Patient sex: M
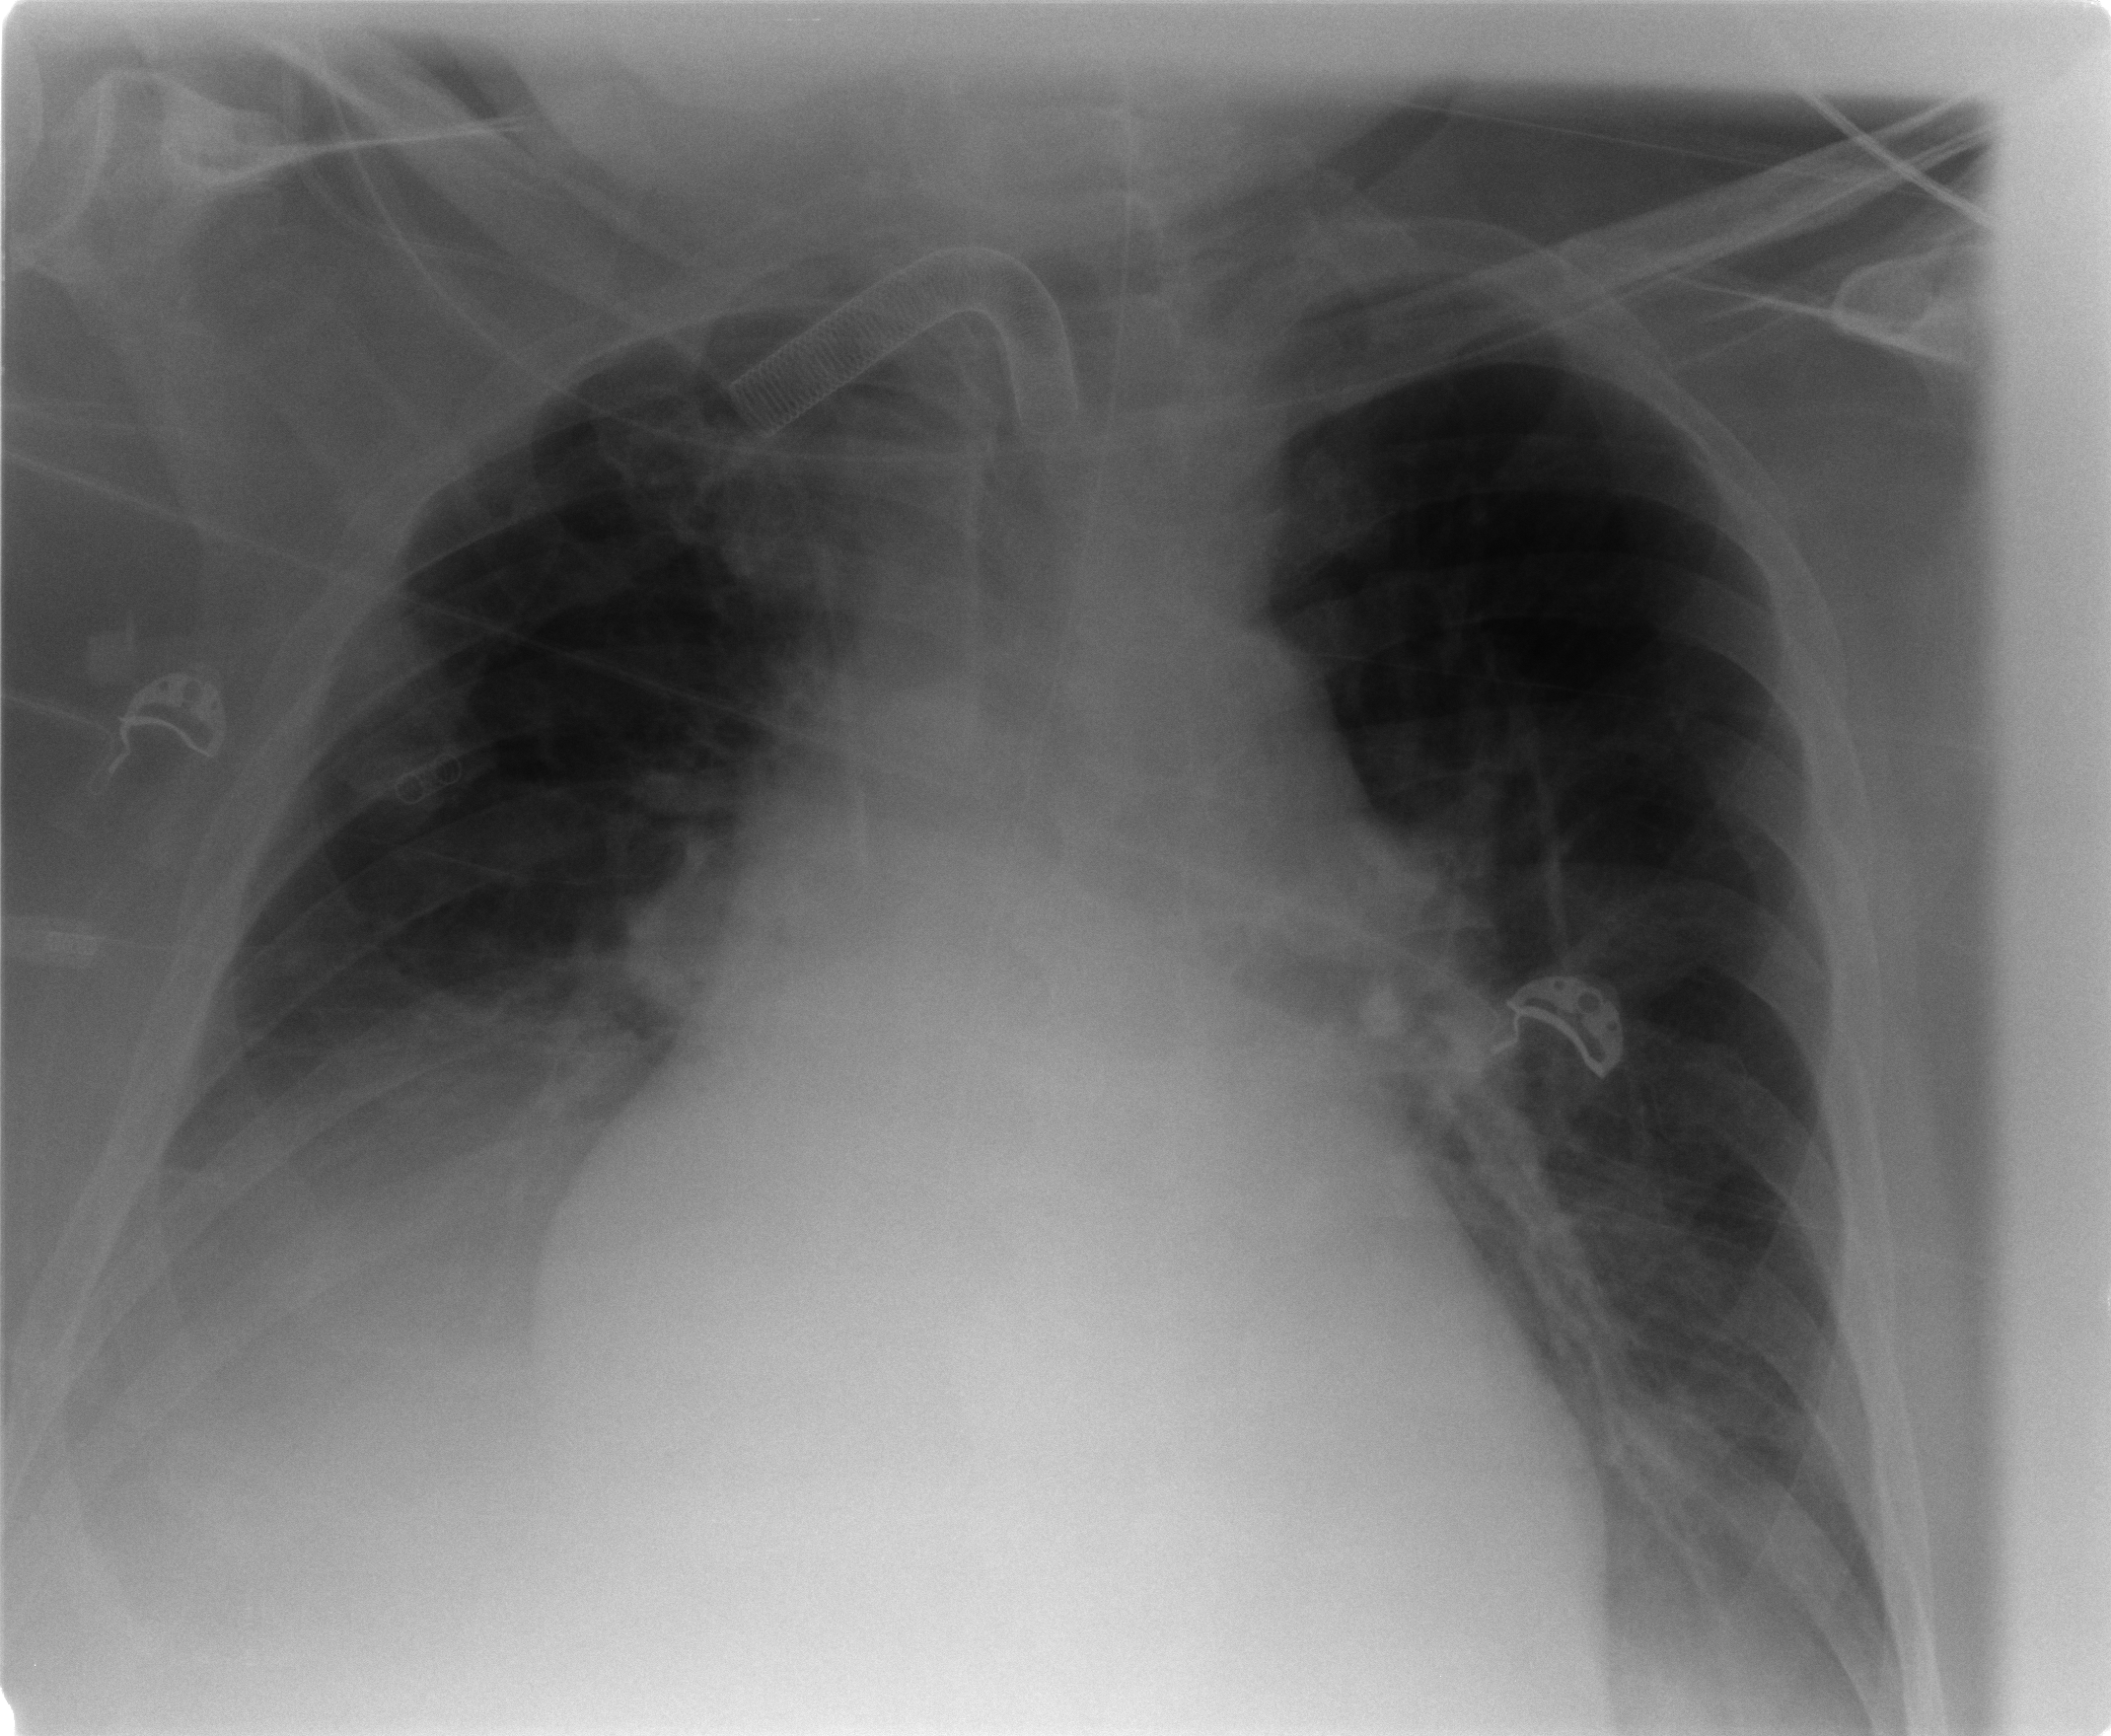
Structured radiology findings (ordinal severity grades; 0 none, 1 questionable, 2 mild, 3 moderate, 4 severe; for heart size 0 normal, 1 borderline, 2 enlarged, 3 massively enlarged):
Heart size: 2
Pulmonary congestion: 2
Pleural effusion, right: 2
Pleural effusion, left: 2
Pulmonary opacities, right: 0
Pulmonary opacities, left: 0
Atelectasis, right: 0
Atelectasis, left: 0